Question: I've tried looking for a fix to this problem but wasn't able to find one that pertained to the haxis labels...
In the picture below, you'll notice that the last percentage label on the haxis is not showing up. I'm not sure what the issue is. I've tried messing around with the chartArea width and left values but that didnt seem to work. I've also made sure that the containing div is wide enough so it's not cutting off the '100%' label.
Any ideas?

<URL>
'''
<body bgcolor = "black">
<div id="chart_language_div"></div>
<div id="chart_api_div"></div>
<div id="chart_software_div"></div>
</body>
'''
As you can see from my div declarations, I don't have any containing divs in the example and the issue still exists.
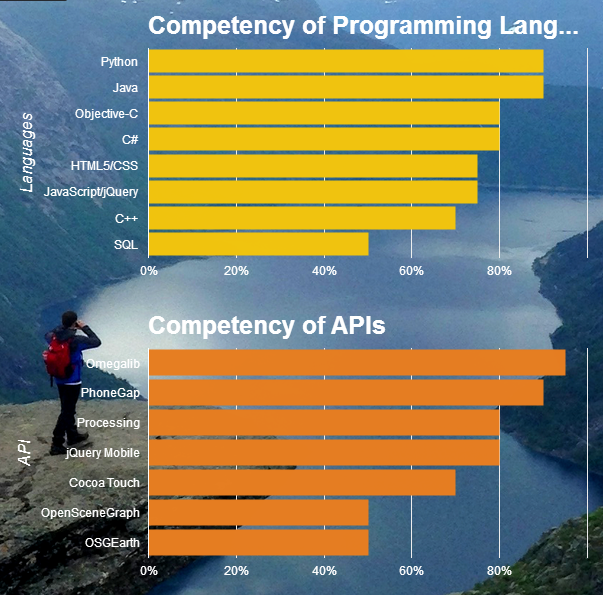
Answer: Here is your problem code
'''
chartArea: {left: 140, width:'80%', height:'70%'},
'''
Here is a solution
'''
chartArea: {left: 140, width: 420, height:'70%'},
'''
Basically, you were right about the label not being created. Looks like Google is checking the chart width before making the label, so rather than the browser clipping the label, Google charts never creates it.
So with a containing div of 580, a left attribute of 140, and a chart width of 80% (464px), you were overflowing. The math is 464+140 = 604, which is greater than your containing element width (580). Setting the width to a flat 420 gives you 120+420=560, leaving 20px for the label on the right side.
I'd recommend never mixing percentages and fixed widths (that goes for every layout engine I've dealt with). Having a percentage height and fixed width is fine.
Jsfiddle: <URL>